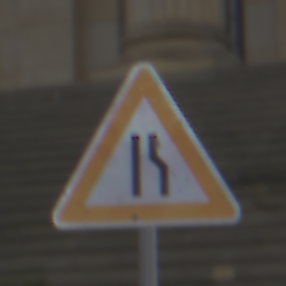
Verkehrszeichen: EinseitigVerengteFahrbahnRechts
Umgebung: Outdoor, Urban
Tageszeit: Midday
Wetter: Overcast
Licht: Natural
Jahreszeit: NotSpecified
Kontrast: LowContrast